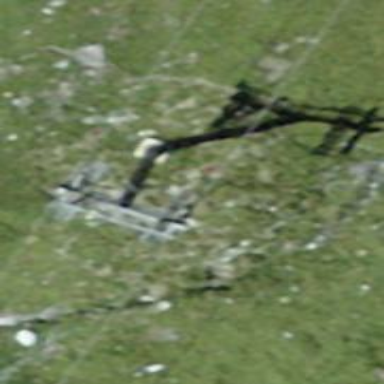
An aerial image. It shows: Pylon for aerialway.